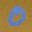
Label: 0